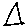
Label: triangle